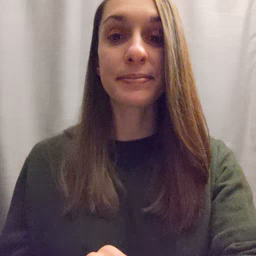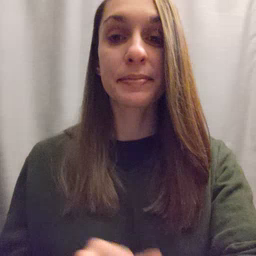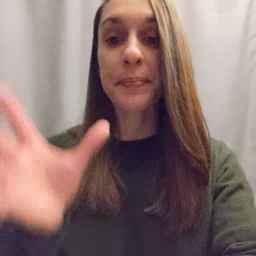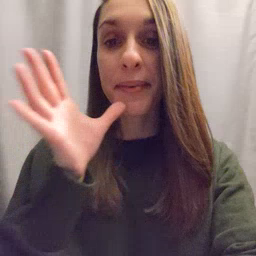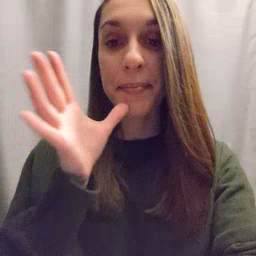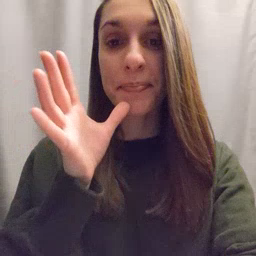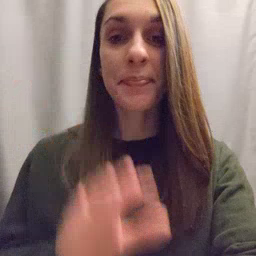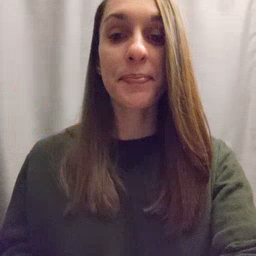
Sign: mom